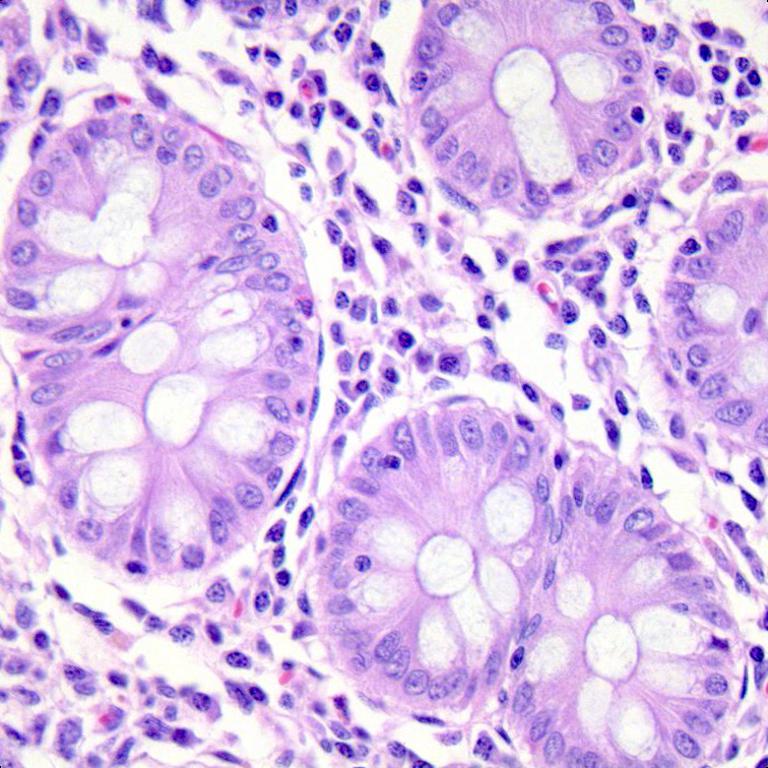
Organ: colon
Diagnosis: benign